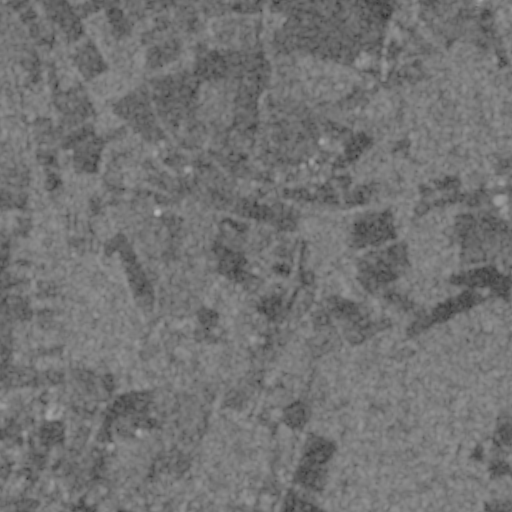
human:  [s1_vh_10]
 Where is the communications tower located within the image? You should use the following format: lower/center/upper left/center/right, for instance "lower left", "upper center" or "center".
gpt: The communications tower is located in the center right of the image.
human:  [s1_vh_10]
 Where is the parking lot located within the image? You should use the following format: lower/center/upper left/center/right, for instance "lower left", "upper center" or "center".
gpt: The parking lot is located in the lower left of the image.
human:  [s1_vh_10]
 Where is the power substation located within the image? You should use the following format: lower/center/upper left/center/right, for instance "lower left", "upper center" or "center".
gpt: The power substation is located in the lower left of the image.
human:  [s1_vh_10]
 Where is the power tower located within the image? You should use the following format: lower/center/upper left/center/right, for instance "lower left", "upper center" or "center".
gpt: The power tower is located in the lower left of the image.
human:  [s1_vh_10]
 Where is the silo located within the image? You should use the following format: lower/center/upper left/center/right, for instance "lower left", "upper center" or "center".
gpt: The silo is located in the upper left of the image.
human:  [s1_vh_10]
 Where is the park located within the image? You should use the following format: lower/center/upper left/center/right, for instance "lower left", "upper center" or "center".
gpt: There is no park in the image.

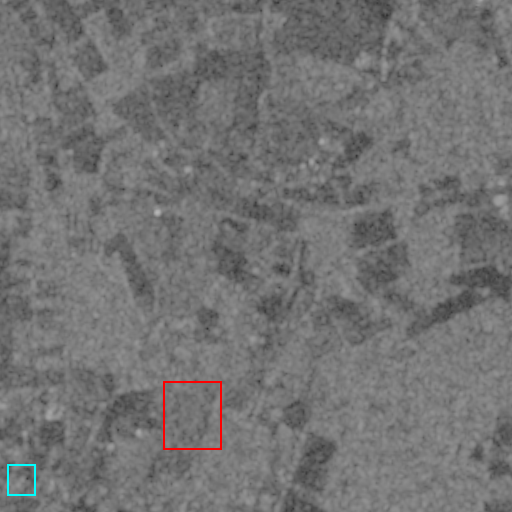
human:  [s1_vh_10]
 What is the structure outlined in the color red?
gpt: The structure outlined in red is a crop field.
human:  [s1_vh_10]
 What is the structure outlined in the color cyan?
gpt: The structure outlined in cyan is a power substation.
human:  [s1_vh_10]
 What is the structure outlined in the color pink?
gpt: There is no pink outline.